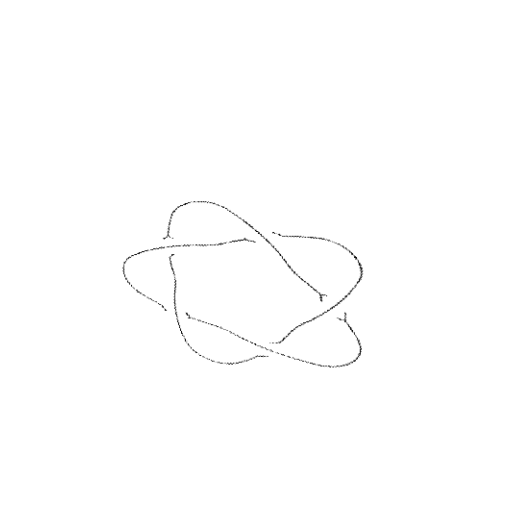
Crossing number: 5